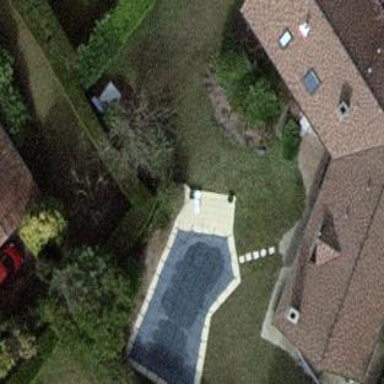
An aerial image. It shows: Swimming pool located in leisure land.